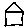
Label: house